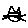
Label: cat